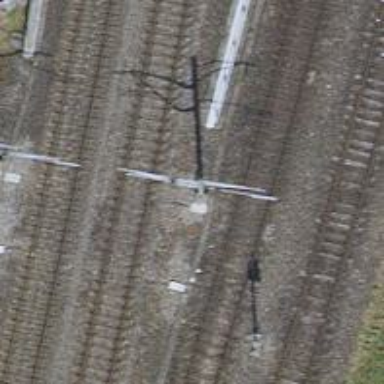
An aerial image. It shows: Railway bridge with electrified contact line. There is one track on the bridge.